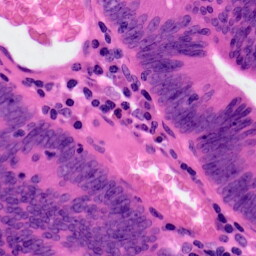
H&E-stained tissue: Colon